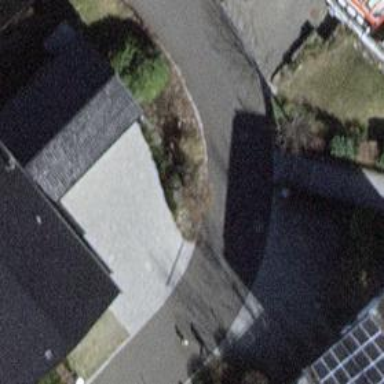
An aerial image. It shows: Asphalt road in residential area.